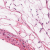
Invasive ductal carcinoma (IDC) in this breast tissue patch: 0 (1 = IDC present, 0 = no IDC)